Question: I am a senior Comp Sci major about to enter my last semester where I will be taking just one class involving only the language C. I was attempting to practice my skills by making a rather simple program that I conceived of. I simply want to read a single file, put its entire contents into an array, and then traverse this array looking for a sequence of characters that spells out '"Waldo"'. In other words, a sort of Where's Waldo? program.
I have not gotten into coding the "Waldo" search with the array yet, but instead, I simply just wanted to test my use of the 'getc()' function and output the input file's contents, but with the source code I have so far, I only receiving incorrect outputs of seemingly gibberish (probably having to do with the way I am incorrectly utilizing the 'getc()' return value).
Maybe I should not be using 'getc()' and instead be using a 'scanf()' type function? Also, I very much am trying to master the by-reference pointer-notation when inserting into and printing out the array here, so I would like to avoid referring to array elements using bracket notations (by-value). Admittedly so, I may not have the most complete understanding of pointers.
'''
#include <stdio.h>
#include <stdlib.h>
void main( int argc, char *argv[] )
{
FILE *filePointer;
int filechar, i;
char input_file_array[512];
char *arrayPointer = input_file_array;
filePointer = fopen( argv[1], "r" );
if ( argc > 2 || ( filePointer = fopen( argv[1], "r" ) ) == NULL )
{
printf( "
Incorrect usage, please say...
RunWaldo *filename*
" );
exit( 1 );
}
if ( filePointer != NULL )
{
while ( !feof( filePointer ) )
{
*arrayPointer = getc( filePointer );
arrayPointer++;
}
for ( i = 0; i < 512; i++ )
{
printf( "%c", *(arrayPointer + i) );
}
printf("
");
}
'''

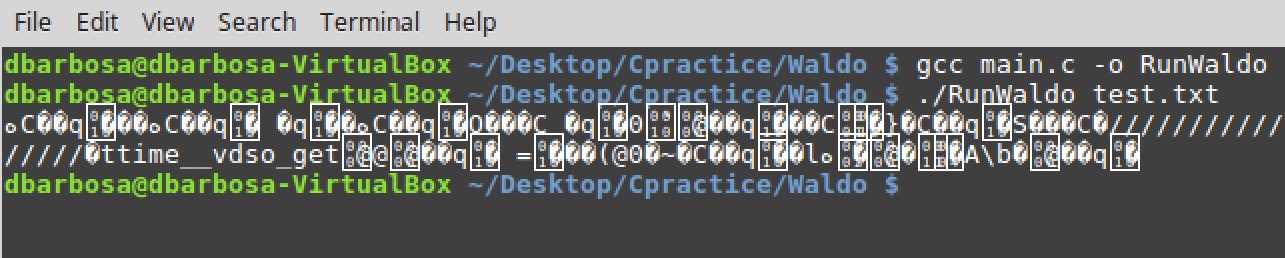
Answer: The major issue in your code is actually how you printed out the 'input_file_array'. Imagine you are reading 10 characters from file. 'arrayPointer' is now offsetted by 10 from the original position of 'input_file_array'. Afterwards, you are not resetting 'arrayPointer' back to 'input_file_array[0]'.
So it starts printing from 'input_file_array[10]' and onwards. And an even larger problem happens when you output 'input_file_array[512+10]' because you have officially gone out of bounds and some funky things will happen. What you should do is this:
'''
#include <stdio.h>
#include <stdlib.h>
void main( int argc, char *argv[] )
{
FILE *filePointer;
int filechar, i;
char input_file_array[512];
char *arrayPointer = input_file_array;
filePointer = fopen( argv[1], "r" );
if ( argc > 2 || ( filePointer = fopen( argv[1], "r" ) ) == NULL )
{
printf( "
Incorrect usage, please say...
RunWaldo *filename*
" );
exit( 1 );
}
if ( filePointer != NULL )
{
while ( !feof( filePointer ) )
{
*arrayPointer = getc( filePointer );
arrayPointer++;
}
}
arrayPointer = input_file_array; // or you can just output input_file_array[i] instead
for ( i = 0; i < 512; i++ )
{
printf( "%c", *(arrayPointer + i) );
}
printf("
");
}
'''